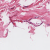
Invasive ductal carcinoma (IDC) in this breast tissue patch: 0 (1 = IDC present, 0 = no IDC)